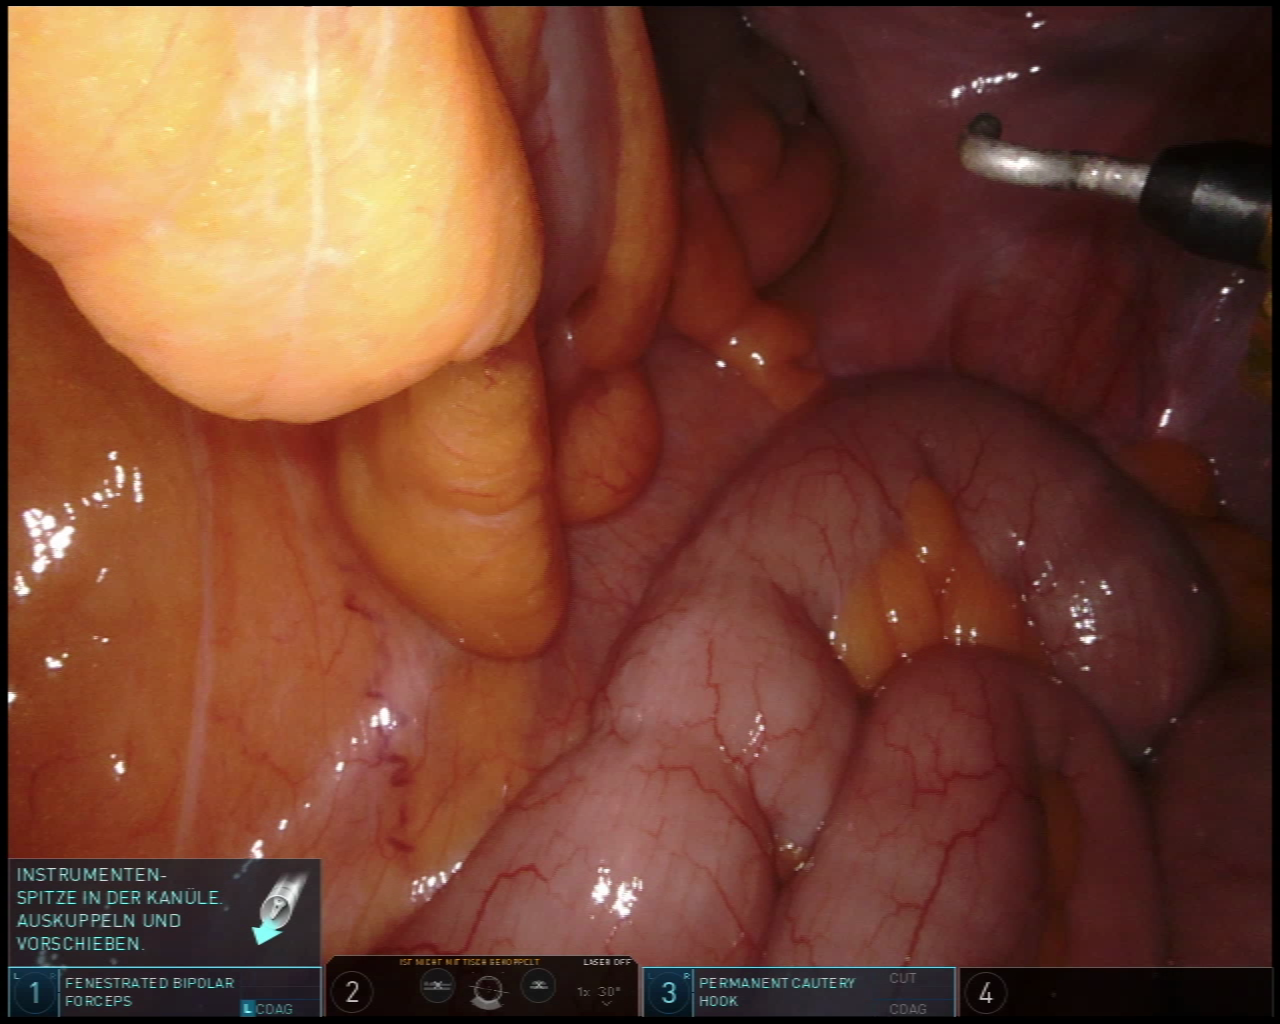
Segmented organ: colon
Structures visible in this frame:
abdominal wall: yes
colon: yes
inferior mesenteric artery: no
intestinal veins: no
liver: no
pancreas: no
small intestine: yes
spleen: no
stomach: no
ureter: no
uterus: no
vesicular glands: no